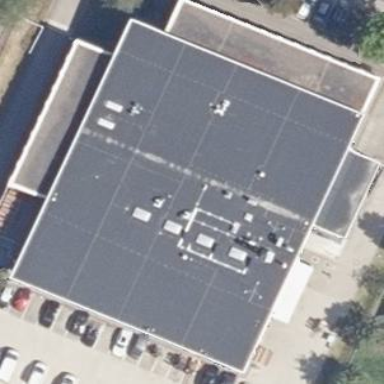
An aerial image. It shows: Commercial building.